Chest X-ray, AP view. Patient: 32 years old, sex F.
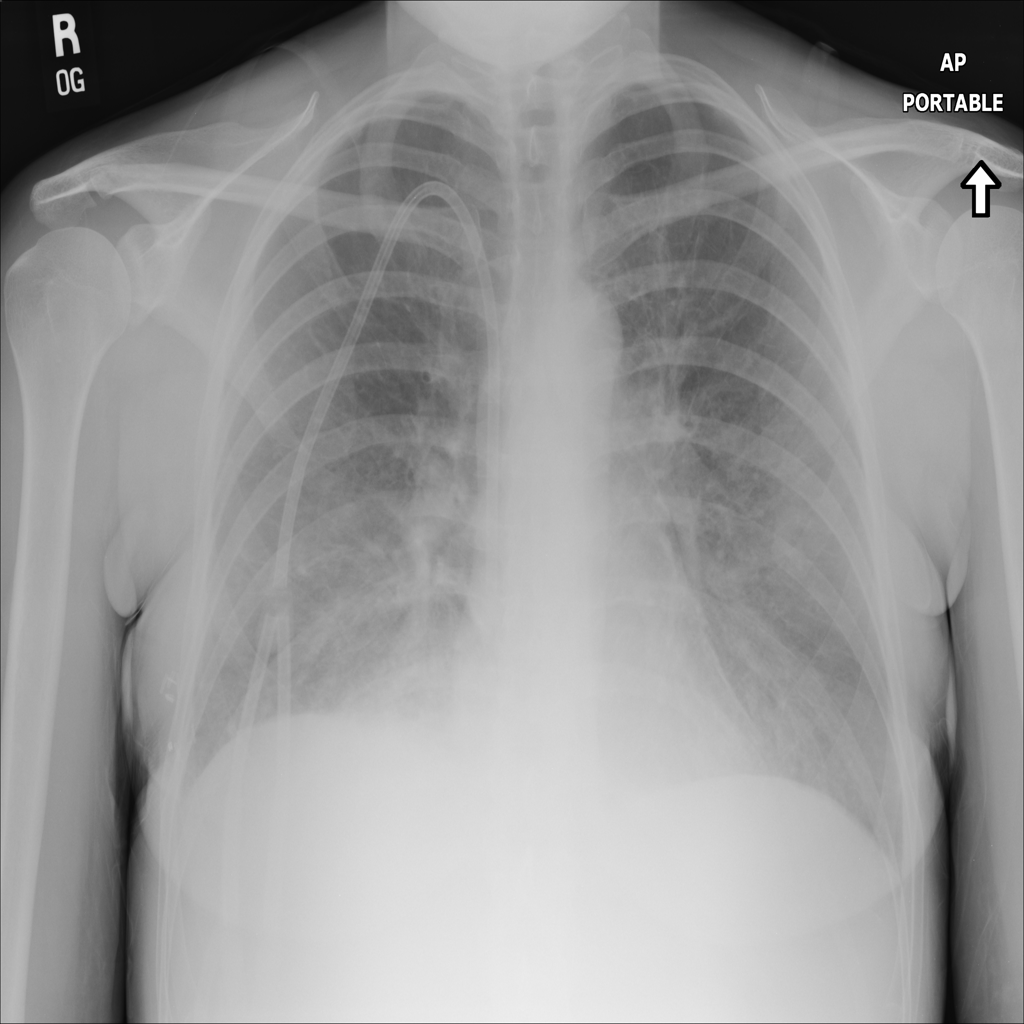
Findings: No Finding